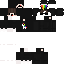
A male human skin with dark skin, wearing brown long hair dressed in a blue hoodie and black pants, featuring a closed mouth.